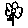
Label: flower